Question: I have dwo DataTable's and one DataGrid, and I want to merge trzis DataTable to one into DataGrid.
I do this:
'''
DataTable DT = n.Tables[1];
DataTable DT2 = n.Tables[0];
DT.Merge(DT2);
dataGrid1.ItemsSource = DT.DefaultView;
'''
"n" is a DataSet.
Its all fine, I got the merge two table to one. But it look's like:

<URL>
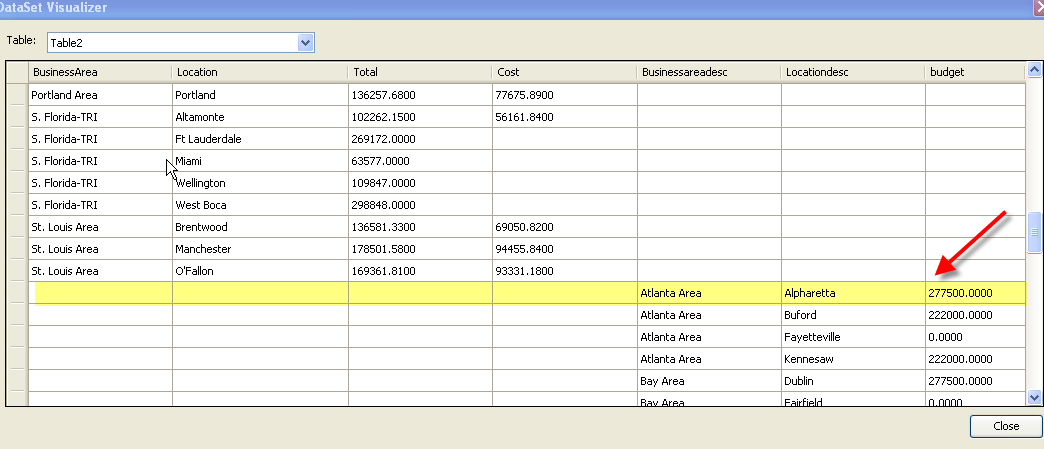
Answer: You may have to run a sql query (or LINQ 2 SQL query) on these two tables that matches rows based on a foreign key i.e. in your DT1 and DT2 there has to be some column that carries same value so that you can match the two and create a single tuple having columns from both tables... set the output of the (SQl \ LINQ) query to the itemsource of the datagrid.